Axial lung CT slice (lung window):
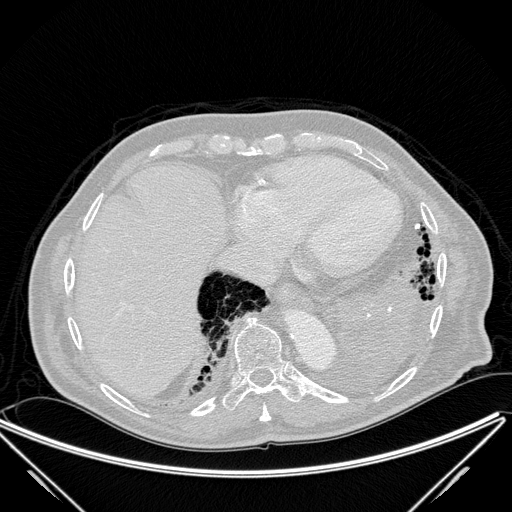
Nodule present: no